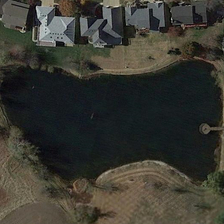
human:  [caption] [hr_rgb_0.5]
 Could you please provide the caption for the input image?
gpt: around the big pond is a white circle .

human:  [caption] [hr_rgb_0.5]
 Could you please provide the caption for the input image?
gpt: pool of water is hidden blue next to sand .

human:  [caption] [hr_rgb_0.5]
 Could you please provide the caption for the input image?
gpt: a large pond is surrounded by yellow green trees .

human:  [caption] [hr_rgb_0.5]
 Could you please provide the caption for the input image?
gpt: it is a pool in front of the house .

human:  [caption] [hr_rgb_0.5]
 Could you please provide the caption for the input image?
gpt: a large pond is surrounded by yellow green trees .